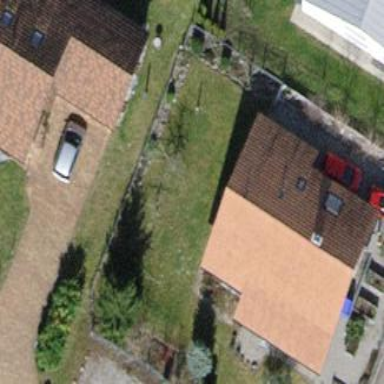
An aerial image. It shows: Gabled roofed house.